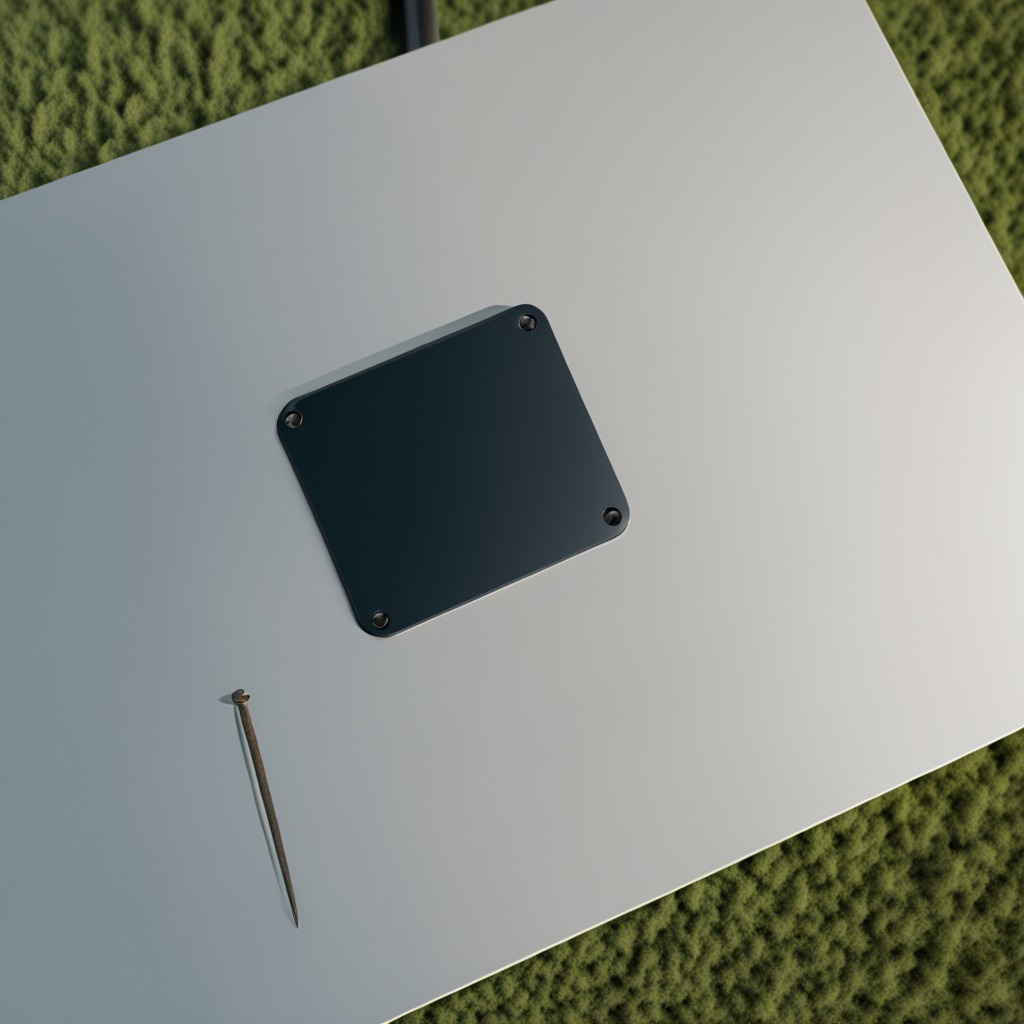
A nail is lying on a clean utility table in a temporary outdoor tool station.